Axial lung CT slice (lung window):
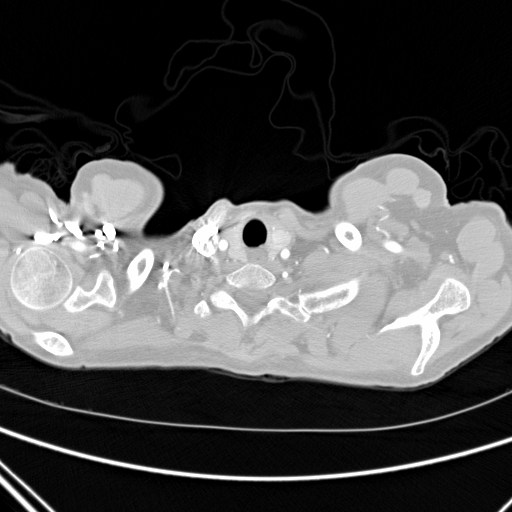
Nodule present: no